Question: Currently working on an order form in Excel and I'm stuck on sending an email via macro button.
Now I've seen online plenty of "how to send email using VBA in Excel" and I understand what they're on about.
My problem is I want the email body to display not only the main body of the email but I want to be able to put in a random numerical value a cell and the macro picks this up and dumps this cell value along with text specific to that cell.
For example the ordering form has 4 circuit boards I can order. For now these will be Represent by A, B, C & D
If I put 100 in each circuit board's quantity cell and click the Order button.
The following email would be as follows:
'''
Dear <Name>
I'd like to order 100 of A, 100 of B, 100 of C & 100 of D
Kind Regards,
<Name>
'''
Meanwhile if suddenly in the next order I want to place, I put only 20 in A & 60 in C, the email will change to reflect this change:
'''
Dear <Name>
I'd like to order 20 of A & 60 of C
Kind Regards,
<Name>
'''
These changes being the placement of comma's, fullstops and the et symbol '&'.
Anyone able to point me in the general direction of how I can do this/adapt current tutorials to get the result I require?
Edit: Seems there's a little misunderstanding in the form I'm on about so here's the current setup:

What I want to achieve via pressing the order button:
Takes cell values from the amount column that corresponds to each individual board in the type column.
And takes those values into the main body of the email.
In regards to the specific text such as commas etc. I was thinking more like a if statement format e.g. if B3 has value && B4 has a value but B5 and B6 == 0 then post in email body (B3)"(ref no)"+" & " + (B4)"(ref no)"
And so forth based whether or not any of those cells has a value in it.
I'm not asking for text to be placed in other cells either such as cell J7 containing "I would like" etc.. that type of text I'll add directly onto the VBA script.
@BBRK - As regards to my comment on your answer this is what I mean by changing the message body:
'''
xMailBody = "Hi <NAME>" & vbNewLine & vbNewLine & _
"I'd like to order" & vbNewLine & _
"Kind Regards"
On Error Resume Next
'''
This code shows up as the following:
<URL>
Realistically I wish to change the text being reference in Column A and replace that with hard-coded reference number which will correspond to orders I've made with the supplier.
Also I wish to change the positioning of the "0 of Vibro" and move that to after I've said I would like to order but not show up on the next line where it current is next to the "Kind Regards," section.
@BBRK here is current full VBA:
'''
Private Sub Board_Order()
Dim xMailBody As String
Dim xOutApp As Object
Dim xOutMail As Object
Dim count_var As Integer
Dim arr() As String
Dim arr_val() As Integer
Dim great_count As Integer
Dim arr_now As Integer
On Error Resume Next
Set xOutApp = CreateObject("Outlook.Application")
Set xOutMail = xOutApp.CreateItem(0)
arr_now = 0
'Gets the count of number of zeroes available in the B3 to last data filled row of that column.
great_count = Application.WorksheetFunction.CountIf(Range("B3:B6" & Range("B3").End(Excel.XlDirection.xlDown).Row), ">0")
xMailBody = "Hi <NAME>" & vbNewLine & vbNewLine & _
"I'd like to order" & vbNewLine & _
"Kind Regards"
On Error Resume Next
'If orders are there then will go for further processing.
If great_count <> 0 Then
'Resizes array according to the count
ReDim arr(0 To great_count - 1)
ReDim arr_val(0 To great_count - 1)
'Loops through the range and input product into the arr and it's value in arr_val
If great_count > 0 Then
For i = 3 To Range("B3").End(Excel.XlDirection.xlDown).Row
If Range("B" & i).Value > 0 Then
arr(arr_now) = Range("A" & i).Value
arr_val(arr_now) = Range("B" & i).Value
arr_now = arr_now + 1
End If
Next i
End If
'Looping through each element in the array to get the desired result.
If great_count = 1 Then
xMailBody = xMailBody + " " + CStr(arr_val(j)) + " of " + arr(j)
Else
For j = 0 To UBound(arr)
If j = 0 Then
xMailBody = xMailBody + " " + CStr(arr_val(j)) + " of " + arr(j)
ElseIf j = UBound(arr) Then
xMailBody = xMailBody + " & " + CStr(arr_val(j)) + " of " + arr(j)
Else
xMailBody = xMailBody + " , " + CStr(arr_val(j)) + " of " + arr(j)
End If
Next j
End If
End If
With xOutMail
.To = "marcbrooks991@hotmail.com"
.CC = ""
.BCC = ""
.Subject = "Test email send by button clicking"
.Body = xMailBody
.Display 'or use .Send
End With
On Error GoTo 0
Set xOutMail = Nothing
Set xOutApp = Nothing
End Sub
'''
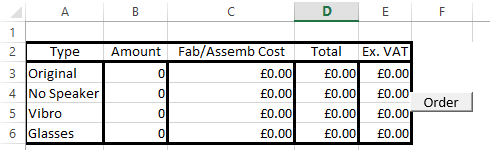
Answer: Based on your explanation, I have developed a VBA method in Excel.
This will help you out to generate the concatenated string you want.
Copy and Paste below Excel VBA code in the editor and try to run it.
'''
Sub Generate_String()
Dim HTML_body As String
Dim count_var As Integer
Dim arr() As String
Dim arr_val() As Integer
Dim great_count As Integer
Dim arr_now As Integer
Dim xMailBody As String
Dim xOutApp As Object
Dim xOutMail As Object
Set xOutApp = CreateObject("Outlook.Application")
Set xOutMail = xOutApp.CreateItem(0)
arr_now = 0
'Gets the count of number of zeroes available in the B3 to last data filled row of that column.
great_count = Application.WorksheetFunction.CountIf(Range("B3:B" & Range("B3").End(Excel.XlDirection.xlDown).Row), ">0")
HTML_body = "Hi <Name>," & vbnewline & vbnewline & "I'd like to order"
'If orders are there then will go for further processing.
If great_count <> 0 Then
'Resizes array according to the count
ReDim arr(0 To great_count - 1)
ReDim arr_val(0 To great_count - 1)
'Loops through the range and input product into the arr and it's value in arr_val
If great_count > 0 Then
For i = 3 To Range("B3").End(Excel.XlDirection.xlDown).Row
If Range("B" & i).Value > 0 Then
arr(arr_now) = Range("A" & i).Value
arr_val(arr_now) = Range("B" & i).Value
arr_now = arr_now + 1
End If
Next i
End If
'Looping through each element in the array to get the desired result.
If great_count = 1 Then
HTML_body = HTML_body + " " + CStr(arr_val(j)) + " of " + arr(j)
Else
For j = 0 To UBound(arr)
If j = 0 Then
HTML_body = HTML_body + " " + CStr(arr_val(j)) + " of " + arr(j)
ElseIf j = UBound(arr) Then
HTML_body = HTML_body + " & " + CStr(arr_val(j)) + " of " + arr(j)
Else
HTML_body = HTML_body + " , " + CStr(arr_val(j)) + " of " + arr(j)
End If
Next j
End If
Else
HTML_body = "No Orders"
End If
HTML_body = HTML_body & vbnewline & "Kind Regards" & vbnewline & "<Name>"
With xOutMail
.To = "marcbrooks991@hotmail.com"
.CC = ""
.BCC = ""
.Subject = "Test email send by button clicking"
.Body = HTML_body
.Display 'or use .Send
End With
End Sub
'''
Modify it as per your need.
Hope I was able to help you out.
I have edited the code as per your need. Problem was that you were adding 'Kind Regards' text before your processing.
With validation checks if the amount column for any row is blank
'''
Sub Generate_String()
Dim HTML_body As String
Dim count_var As Integer
Dim arr() As String
Dim arr_val() As Integer
Dim great_count As Integer
Dim arr_now As Integer
Dim rng_Body As Range
Dim xMailBody As String
Dim xOutApp As Object
Dim xOutMail As Object
Dim validate_pass As Boolean
'Checks if the any of the range has blank values
'if blank value is found it will make validate_pass variable to false.
Set rng_Body = Range("B3:B" & Range("B3").End(Excel.XlDirection.xlDown).Row)
validate_pass = True
For Each r In rng_Body
If Trim(r.Text) = "" Then
validate_pass = False
Exit For
End If
Next r
'If validate_pass variable is false then throws out error message.
'Else it will go through the normal procedure to sent out emails.
If validate_pass = False Then
MsgBox "Your appropriate error message if any of the amount value found blank", vbCritical
Else
Set xOutApp = CreateObject("Outlook.Application")
Set xOutMail = xOutApp.CreateItem(0)
arr_now = 0
Set rng_Body = Range("B3:B" & Range("B3").End(Excel.XlDirection.xlDown).Row)
'Gets the count of number of zeroes available in the B3 to last data filled row of that column.
great_count = Application.WorksheetFunction.CountIf(Range("B3:B" & Range("B3").End(Excel.XlDirection.xlDown).Row), ">0")
HTML_body = "Hi <Name>," & vbNewLine & vbNewLine & "I'd like to order"
'If orders are there then will go for further processing.
If great_count <> 0 Then
'Resizes array according to the count
ReDim arr(0 To great_count - 1)
ReDim arr_val(0 To great_count - 1)
'Loops through the range and input product into the arr and it's value in arr_val
If great_count > 0 Then
For i = 3 To Range("B3").End(Excel.XlDirection.xlDown).Row
If Range("B" & i).Value > 0 Then
arr(arr_now) = Range("A" & i).Value
arr_val(arr_now) = Range("B" & i).Value
arr_now = arr_now + 1
End If
Next i
End If
'Looping through each element in the array to get the desired result.
If great_count = 1 Then
HTML_body = HTML_body + " " + CStr(arr_val(j)) + " of " + arr(j)
Else
For j = 0 To UBound(arr)
If j = 0 Then
HTML_body = HTML_body + " " + CStr(arr_val(j)) + " of " + arr(j)
ElseIf j = UBound(arr) Then
HTML_body = HTML_body + " & " + CStr(arr_val(j)) + " of " + arr(j)
Else
HTML_body = HTML_body + " , " + CStr(arr_val(j)) + " of " + arr(j)
End If
Next j
End If
Else
HTML_body = "No Orders"
End If
HTML_body = HTML_body & vbNewLine & "Kind Regards" & vbNewLine & "<Name>"
With xOutMail
.To = "marcbrooks991@hotmail.com"
.CC = ""
.BCC = ""
.Subject = "Test email send by button clicking"
.Body = HTML_body
.Display 'or use .Send
End With
MsgBox "Order Email has been Sent"
End If
End Sub
'''